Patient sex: M
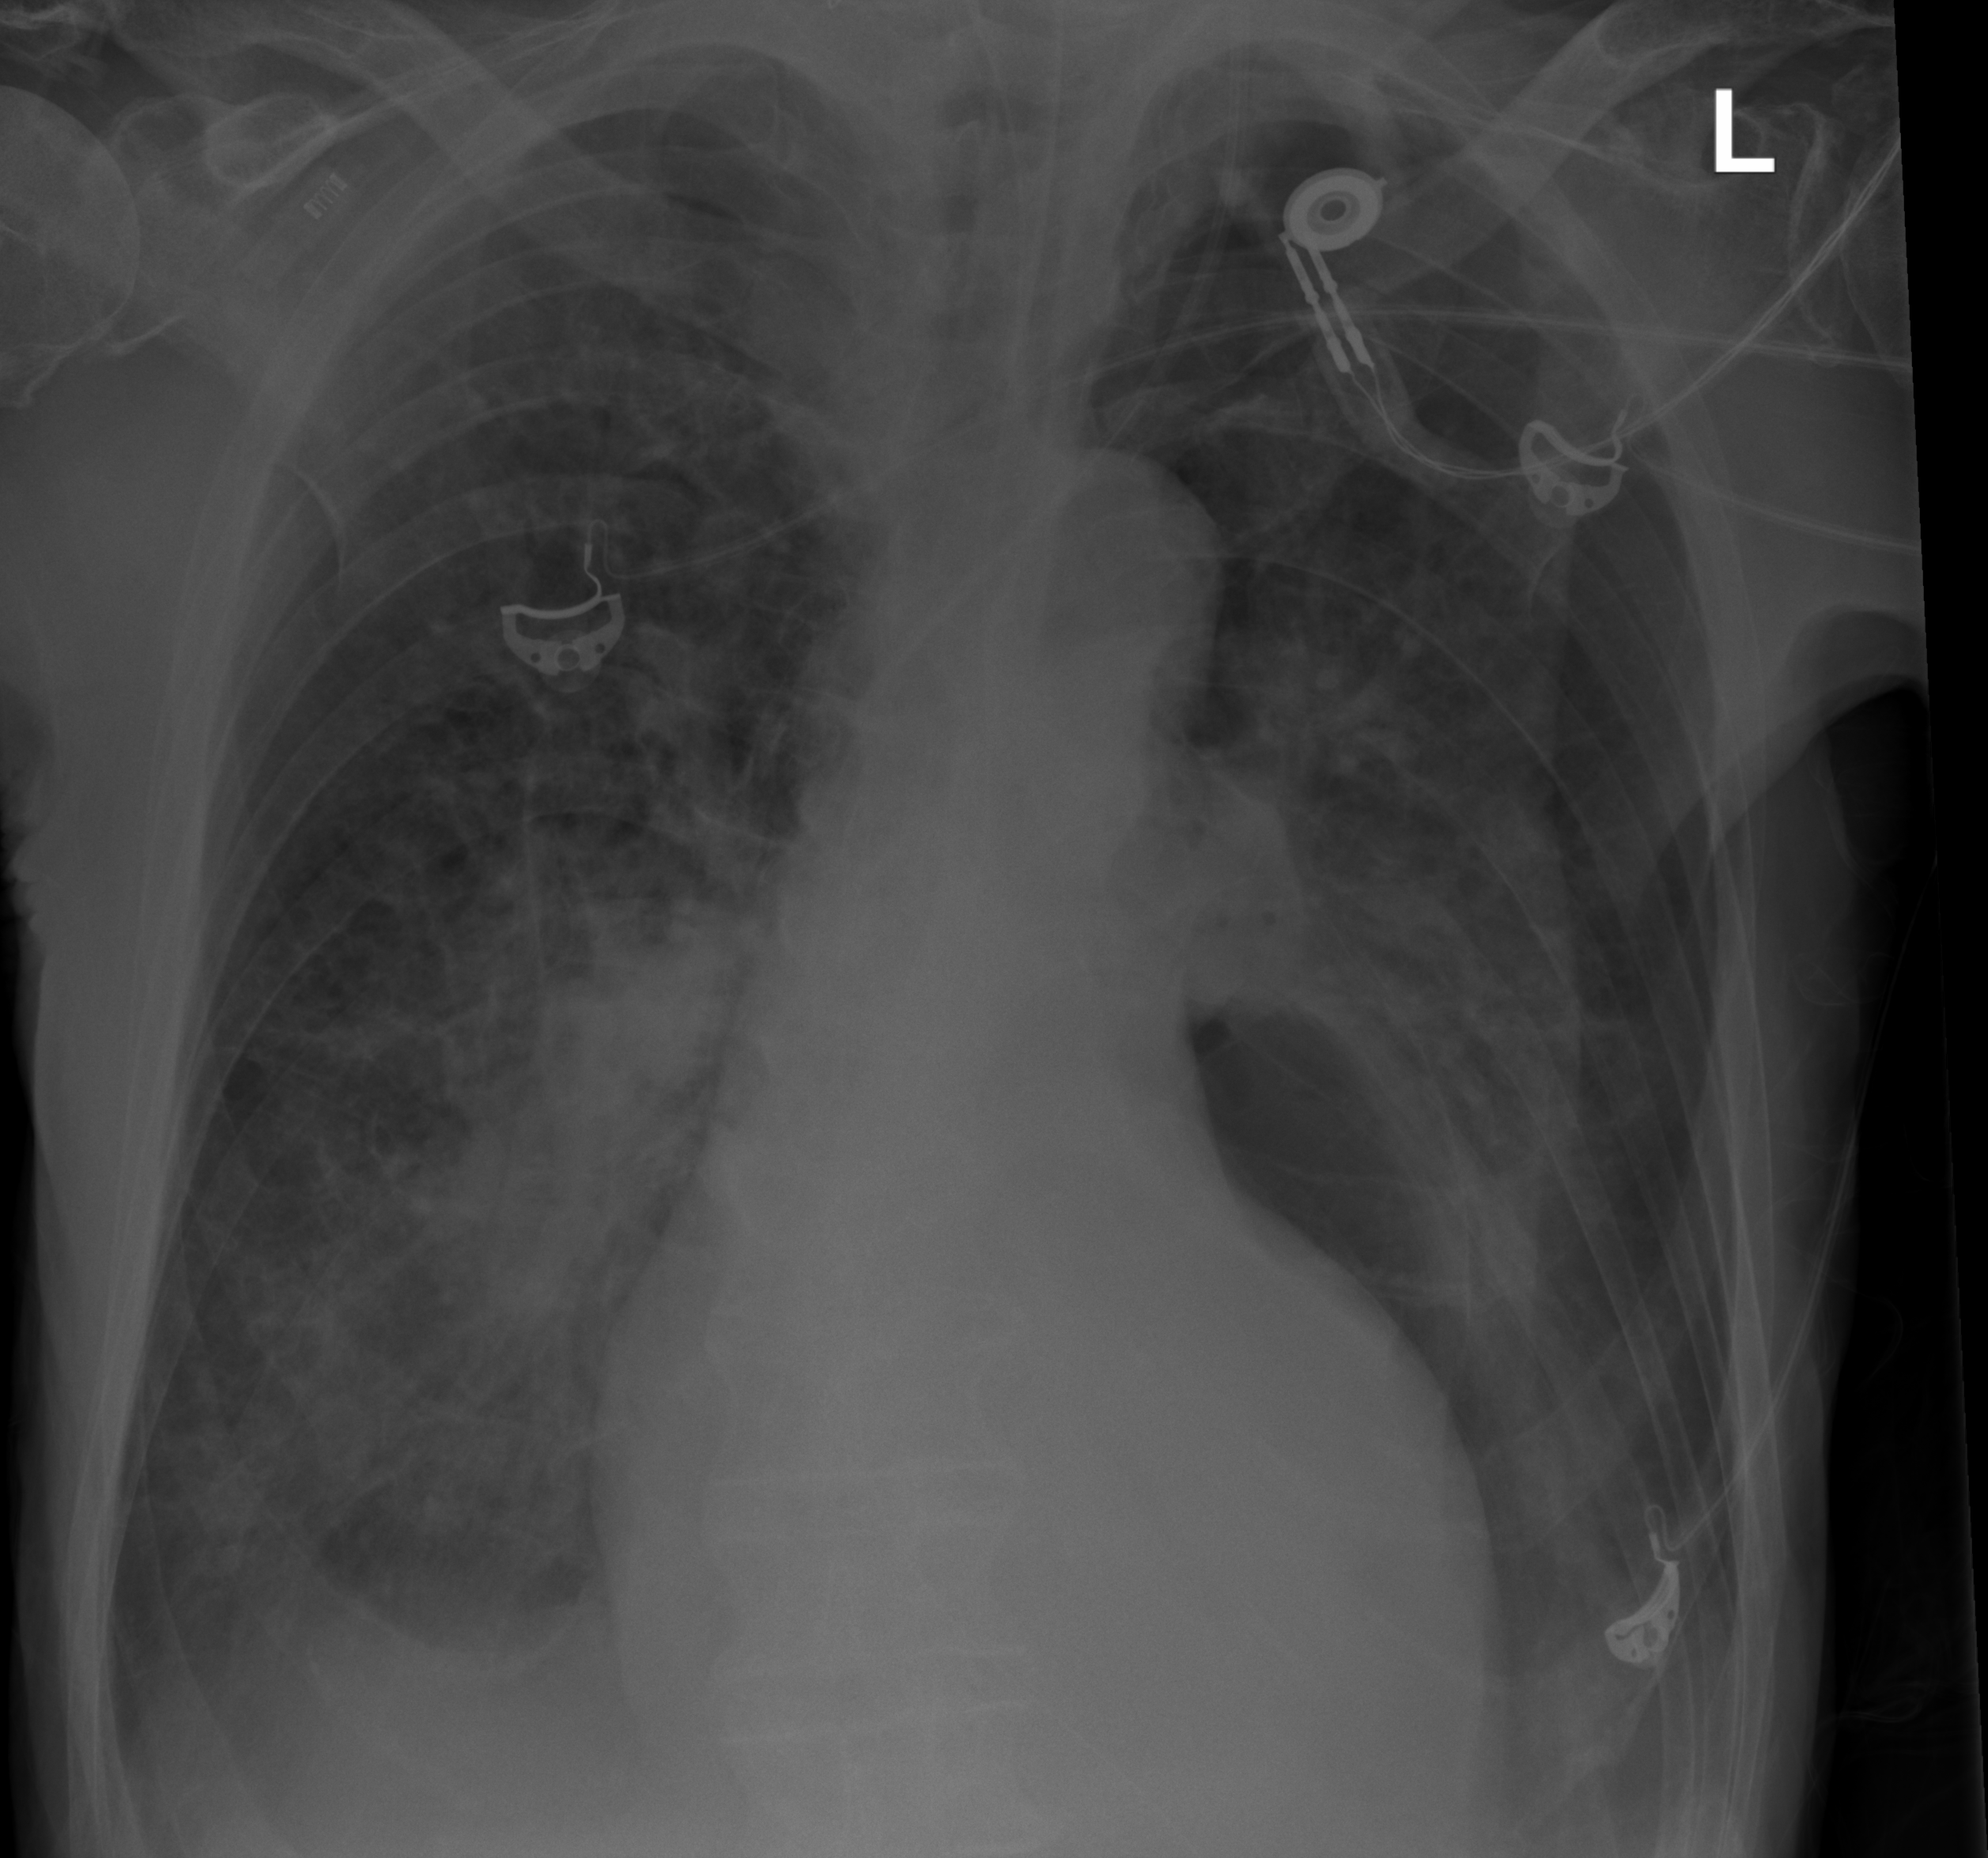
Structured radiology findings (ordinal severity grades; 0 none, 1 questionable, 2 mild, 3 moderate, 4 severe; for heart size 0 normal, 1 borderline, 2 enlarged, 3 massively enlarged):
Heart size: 2
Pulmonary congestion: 2
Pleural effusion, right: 2
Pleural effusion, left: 2
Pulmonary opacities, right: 3
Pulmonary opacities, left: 2
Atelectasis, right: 2
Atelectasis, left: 2